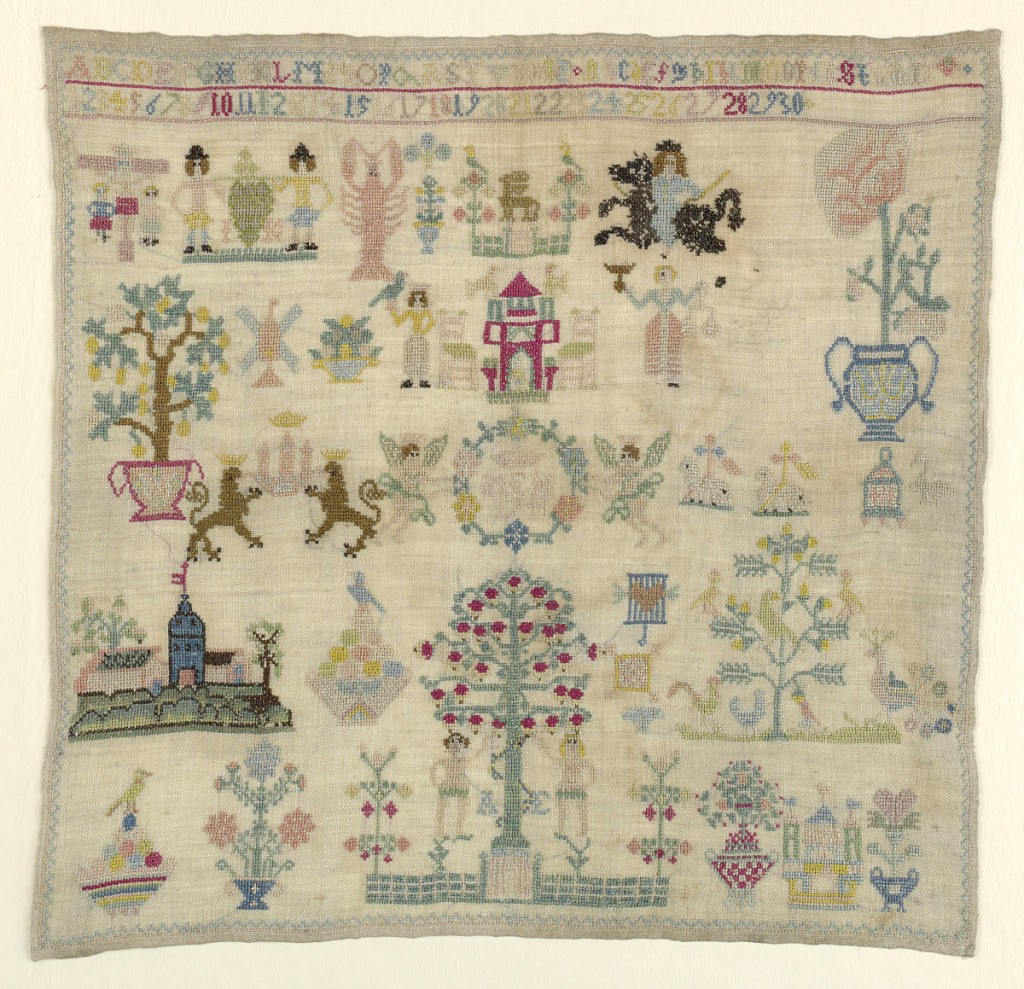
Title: Sampler
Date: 1741
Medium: silk embroidery on linen foundation Technique: embroidered in cross stitch on plain weave foundation
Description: Assortment of religious and secular motifs including Adam and Eve with the tree and the coat-of-arms of the city of Hamburg. Two alphabets and a set of numerals at the top. Initials and date in central cartouche at top supported by two angels.